Question: I need to design menus like the image. I have achieved it so far by border radius and negative layers but the fourth and the fifth menu items cannot be clicked. Need your suggestion. Here is the <URL>
Menu design to be achieved:

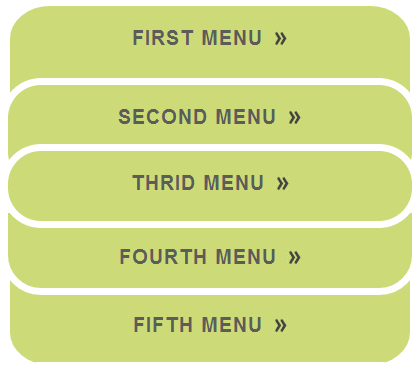
Answer: I solved the problem by adding the following properties to the classes. Since the "Third Menu" is at the top of all the menu(Layers) and "Second Menu" and "Fourth Menu" are on the same level. Similarly "First Menu" and "Fifth Menu" also have the same level of layers. Here i how i achieved it.
'''
.menu div.three{
position: relative;
z-index: 3;
}
.menu div.four{
position: relative;
z-index: 2;
}
.menu div.five{
position: relative;
z-index: 1;
}
'''
Here is the updated <URL>